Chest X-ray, PA view. Patient: 72 years old, sex F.
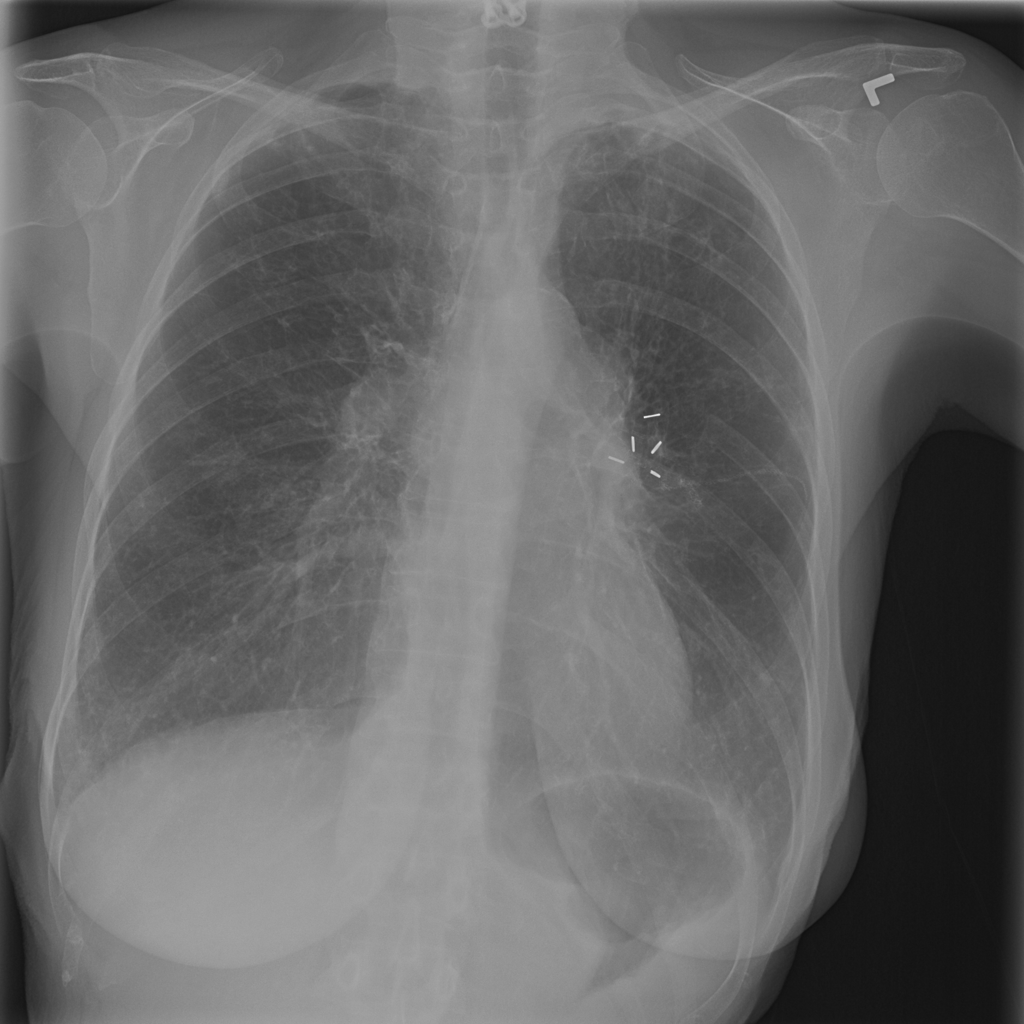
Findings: No Finding